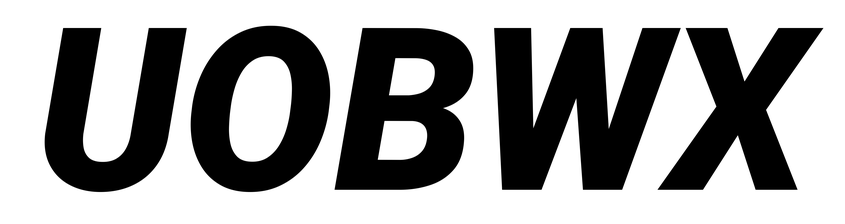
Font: Roboto-Italic_Black_Italic